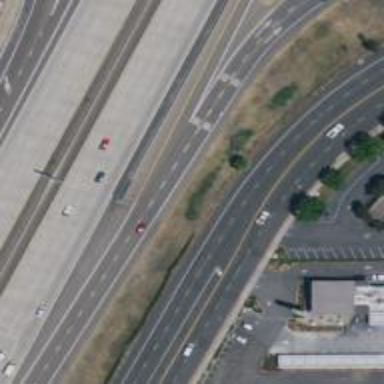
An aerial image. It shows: Secondary road with asphalt surface.